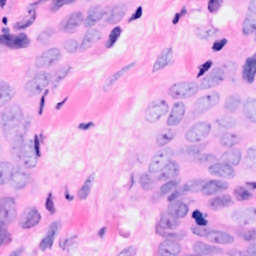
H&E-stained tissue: Breast